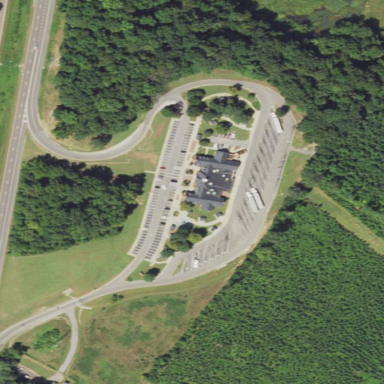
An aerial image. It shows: Park situated as rest area by the road.